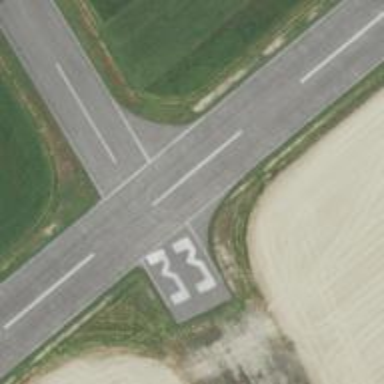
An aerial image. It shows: Runway surface made of asphalt at airport.